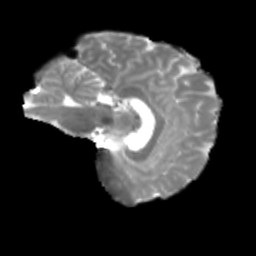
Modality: T2w
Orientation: sagittal
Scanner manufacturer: siemens
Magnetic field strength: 3 T
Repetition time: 4 s
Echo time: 0.0594 s